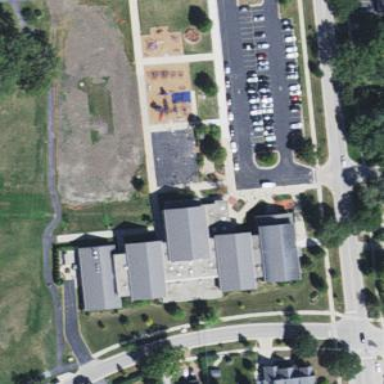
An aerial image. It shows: School.